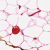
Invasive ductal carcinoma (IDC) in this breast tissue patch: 0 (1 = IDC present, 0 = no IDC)